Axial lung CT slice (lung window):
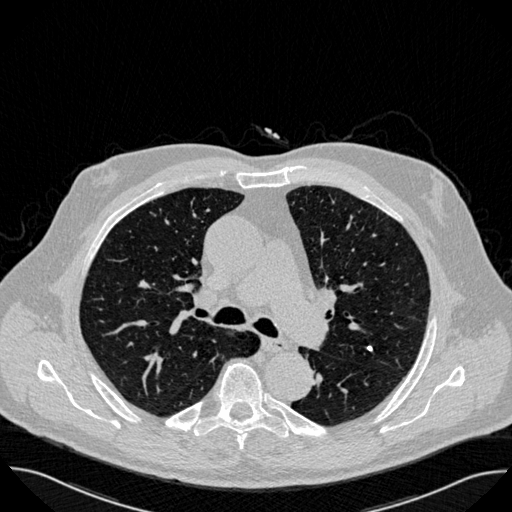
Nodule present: no